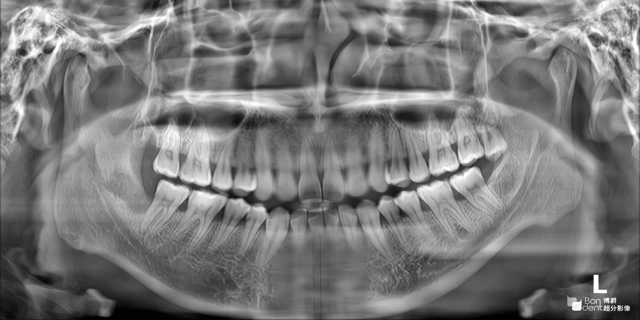
adult